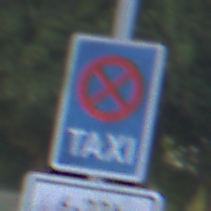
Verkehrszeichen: Taxenstand
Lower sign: ZeitangabenMitBeschraenkungAufWochentage4
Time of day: SunriseSunset
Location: Outdoor (Urban)
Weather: Clear
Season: NotSpecified
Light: Natural